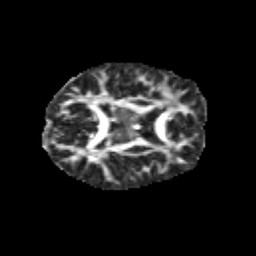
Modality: FA
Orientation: axial
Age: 12
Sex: female
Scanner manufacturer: siemens
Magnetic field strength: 3 T
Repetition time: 3.8 s
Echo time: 0.07 s